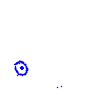
Particle: proton